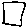
Label: square